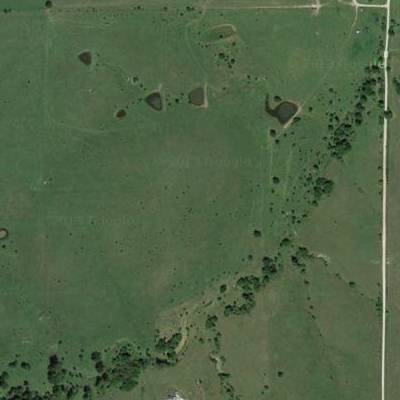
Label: Grass